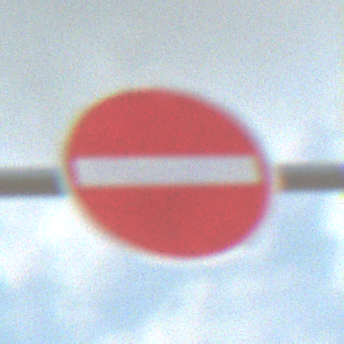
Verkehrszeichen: VerbotDerEinfahrt
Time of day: Midday
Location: Outdoor (Suburban)
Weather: PartlyCloudy
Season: Summer
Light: Natural